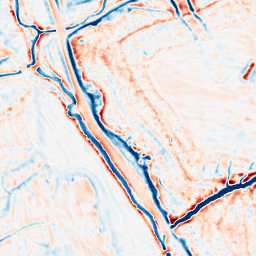
Category: edge_preserving
Decomposition family: bilateral
Decomposition parameters: d: 15
sigma_color: 75
sigma_space: 150
Upsampling method: linear_exact
Upsampling parameters: scale: 8
Upsampling scale: 8